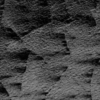
Label: not_dusty